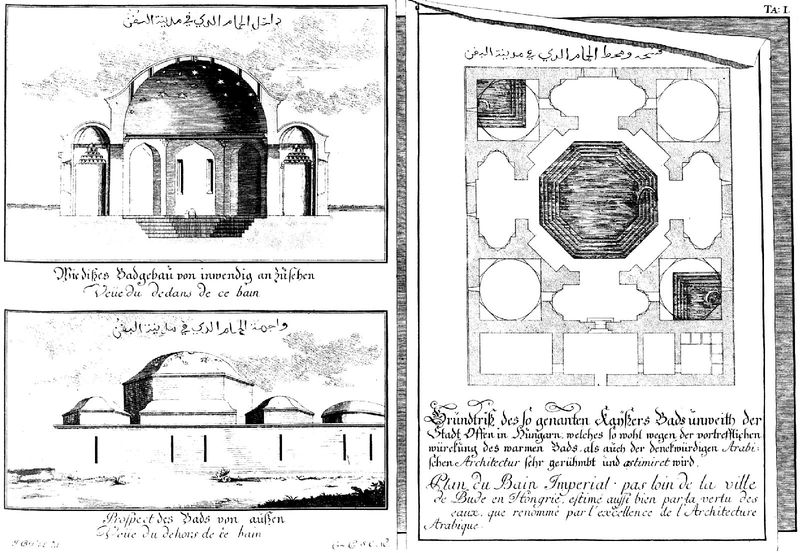
Titel: Entwurf einer historischen Architektur
Künstler: Johann Bernhard Fischer von Erlach
Schlagwörter: fenster, pfeiler, zeichnung, gebäude, schrift, ansicht, mauer, grafik, französisch, rundbogen, kuppel, dekor, deutsch, stufen, bad, erker, schnitt, text, fries, spitzbögen, querschnitt, grundriss, fried, scharte, mosche, grundeiss